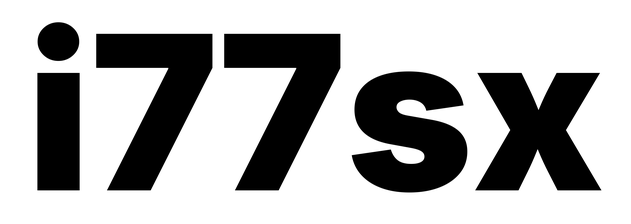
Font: Inter_Black